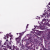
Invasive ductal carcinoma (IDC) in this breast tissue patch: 0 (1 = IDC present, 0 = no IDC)